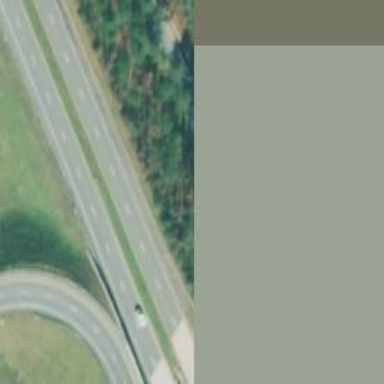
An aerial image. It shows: Trunk link highway with asphalt surface.